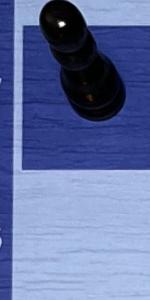
Label: Empty